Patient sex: M
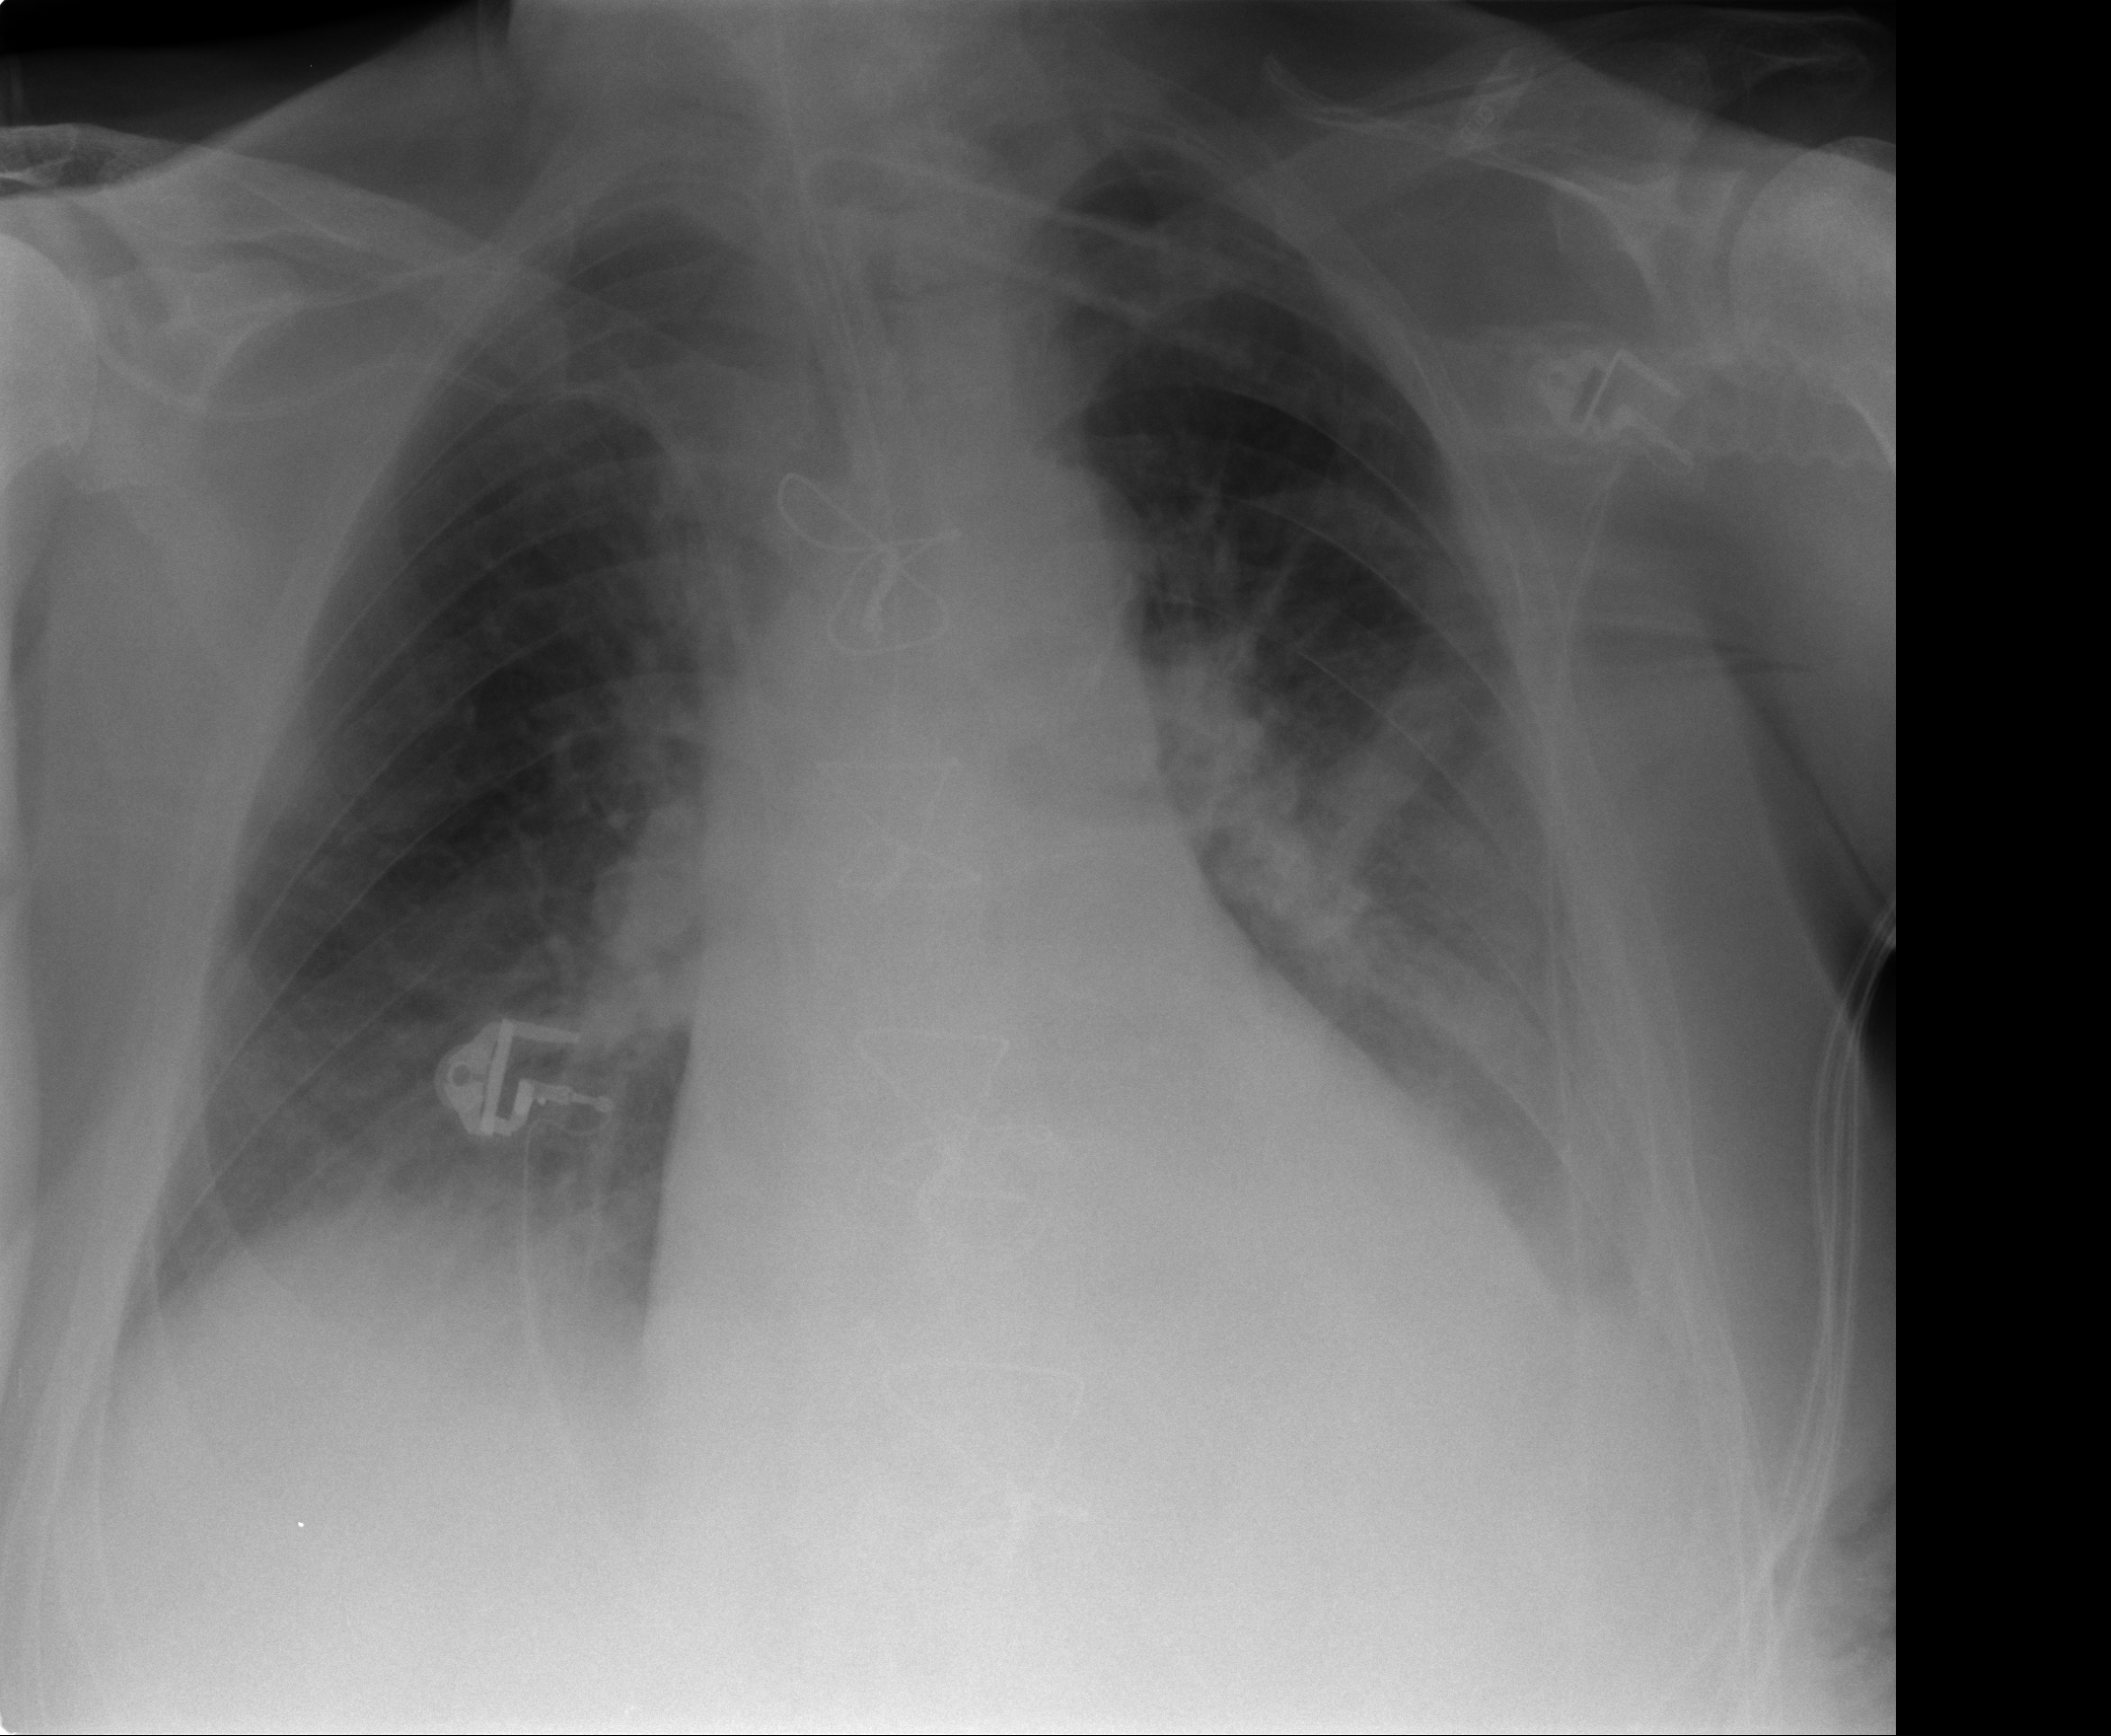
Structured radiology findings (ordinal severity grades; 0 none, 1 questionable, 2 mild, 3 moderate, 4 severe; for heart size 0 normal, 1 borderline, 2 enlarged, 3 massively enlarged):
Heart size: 2
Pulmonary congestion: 2
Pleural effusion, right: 0
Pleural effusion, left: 2
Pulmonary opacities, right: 0
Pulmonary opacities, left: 0
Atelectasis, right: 2
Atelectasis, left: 2